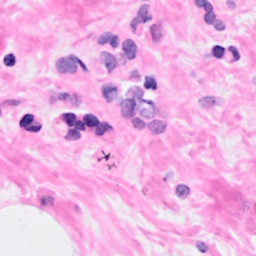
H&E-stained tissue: Breast